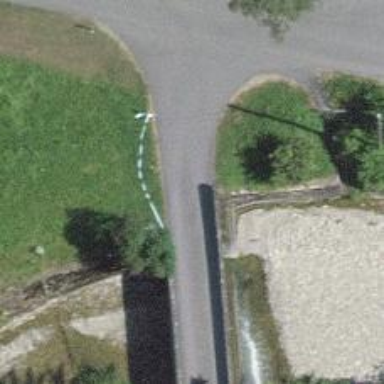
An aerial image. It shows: Track road on bridge.